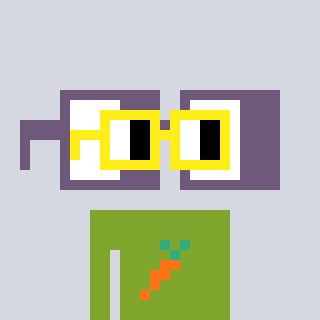
a pixel art character with square yellow glasses, a glasses-shaped head and a slimegreen-colored body on a cool background